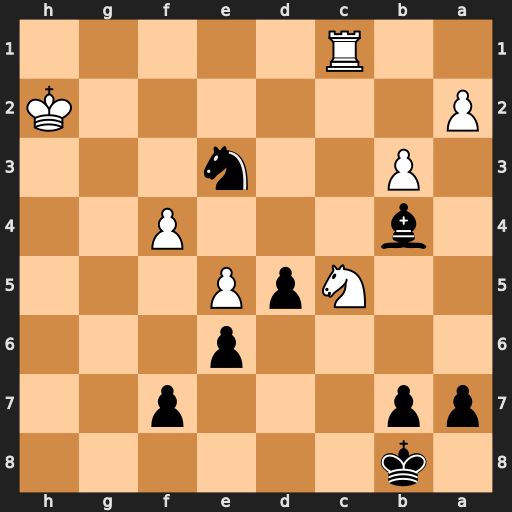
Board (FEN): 1k6/pp3p2/4p3/2NpP3/1b3P2/1P2n3/P6K/2R5
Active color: b
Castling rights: -
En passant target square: -
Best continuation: Bxc5 Rxc5 d4 Rc1 d3 Rc3 d2